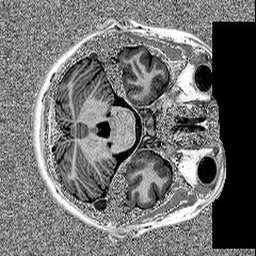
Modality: MP2RAGE
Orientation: axial
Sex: female